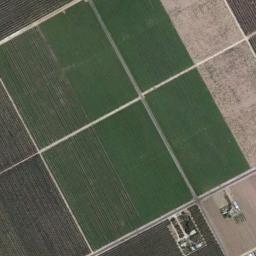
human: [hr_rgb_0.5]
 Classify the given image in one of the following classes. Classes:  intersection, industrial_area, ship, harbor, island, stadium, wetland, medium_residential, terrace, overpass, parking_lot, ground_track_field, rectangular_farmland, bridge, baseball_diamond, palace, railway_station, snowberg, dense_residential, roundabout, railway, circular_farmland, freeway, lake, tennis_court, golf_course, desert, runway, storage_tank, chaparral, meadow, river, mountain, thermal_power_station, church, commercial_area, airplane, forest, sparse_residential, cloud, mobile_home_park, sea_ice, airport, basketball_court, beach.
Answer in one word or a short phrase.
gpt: rectangular_farmland